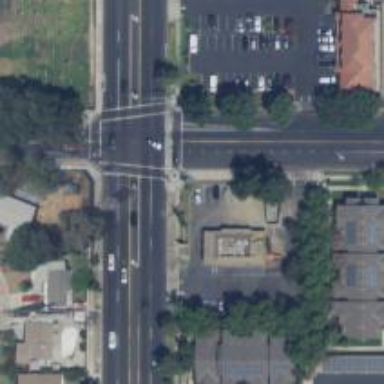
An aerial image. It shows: Marked road crossing.